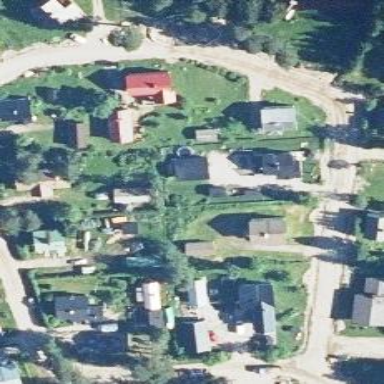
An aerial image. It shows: Unpaved residential road.